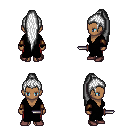
a pixel art fantasy rpg character, female body template, human, dark skin, black robe, red pants, white extra-long topknot hairstyle, leather bracers, maroon shoes, dagger, four views (front, back, left, right), 2x2 character sprite sheet, small pixel art, hard edges, no anti-aliasing